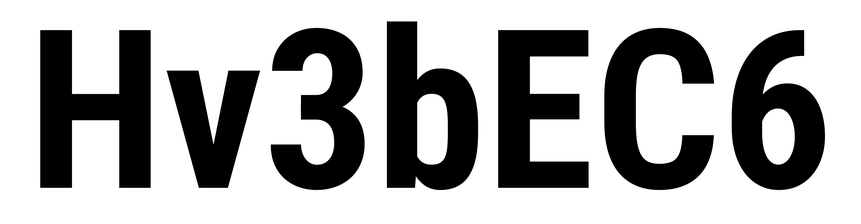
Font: Roboto_Condensed_Bold